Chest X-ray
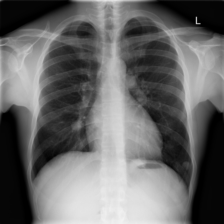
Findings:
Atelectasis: negative
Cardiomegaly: negative
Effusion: negative
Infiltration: negative
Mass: negative
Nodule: negative
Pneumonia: negative
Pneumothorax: negative
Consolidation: negative
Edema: negative
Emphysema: negative
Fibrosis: negative
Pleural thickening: negative
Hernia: negative